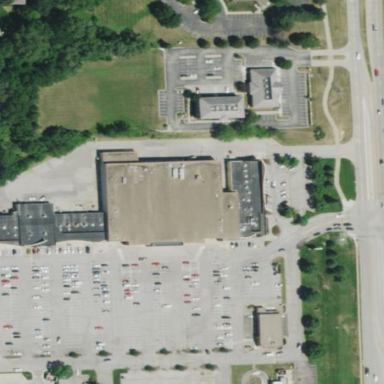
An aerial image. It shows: Retail building housing supermarket.